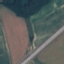
Land use / land cover: Highway